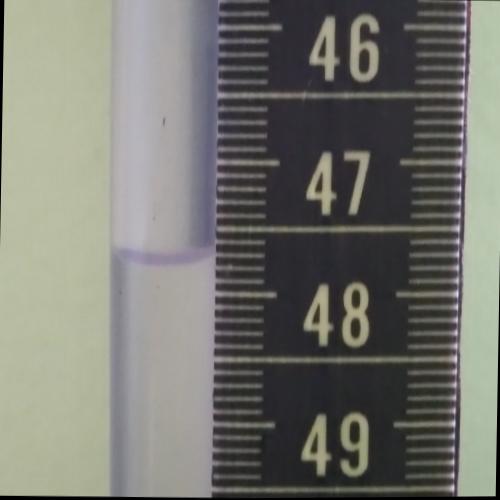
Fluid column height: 47.7 cm